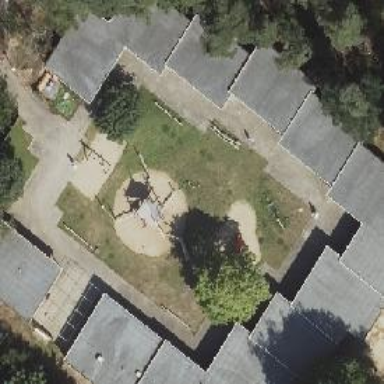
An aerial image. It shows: Playground with slide.